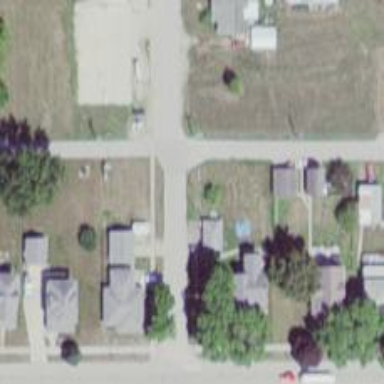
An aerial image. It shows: Alley classified as service road.